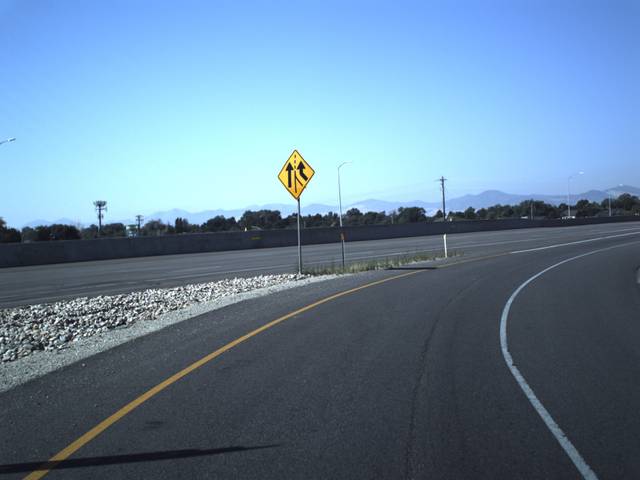
Region: United States
Coordinates: 40.645, -111.937